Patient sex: F
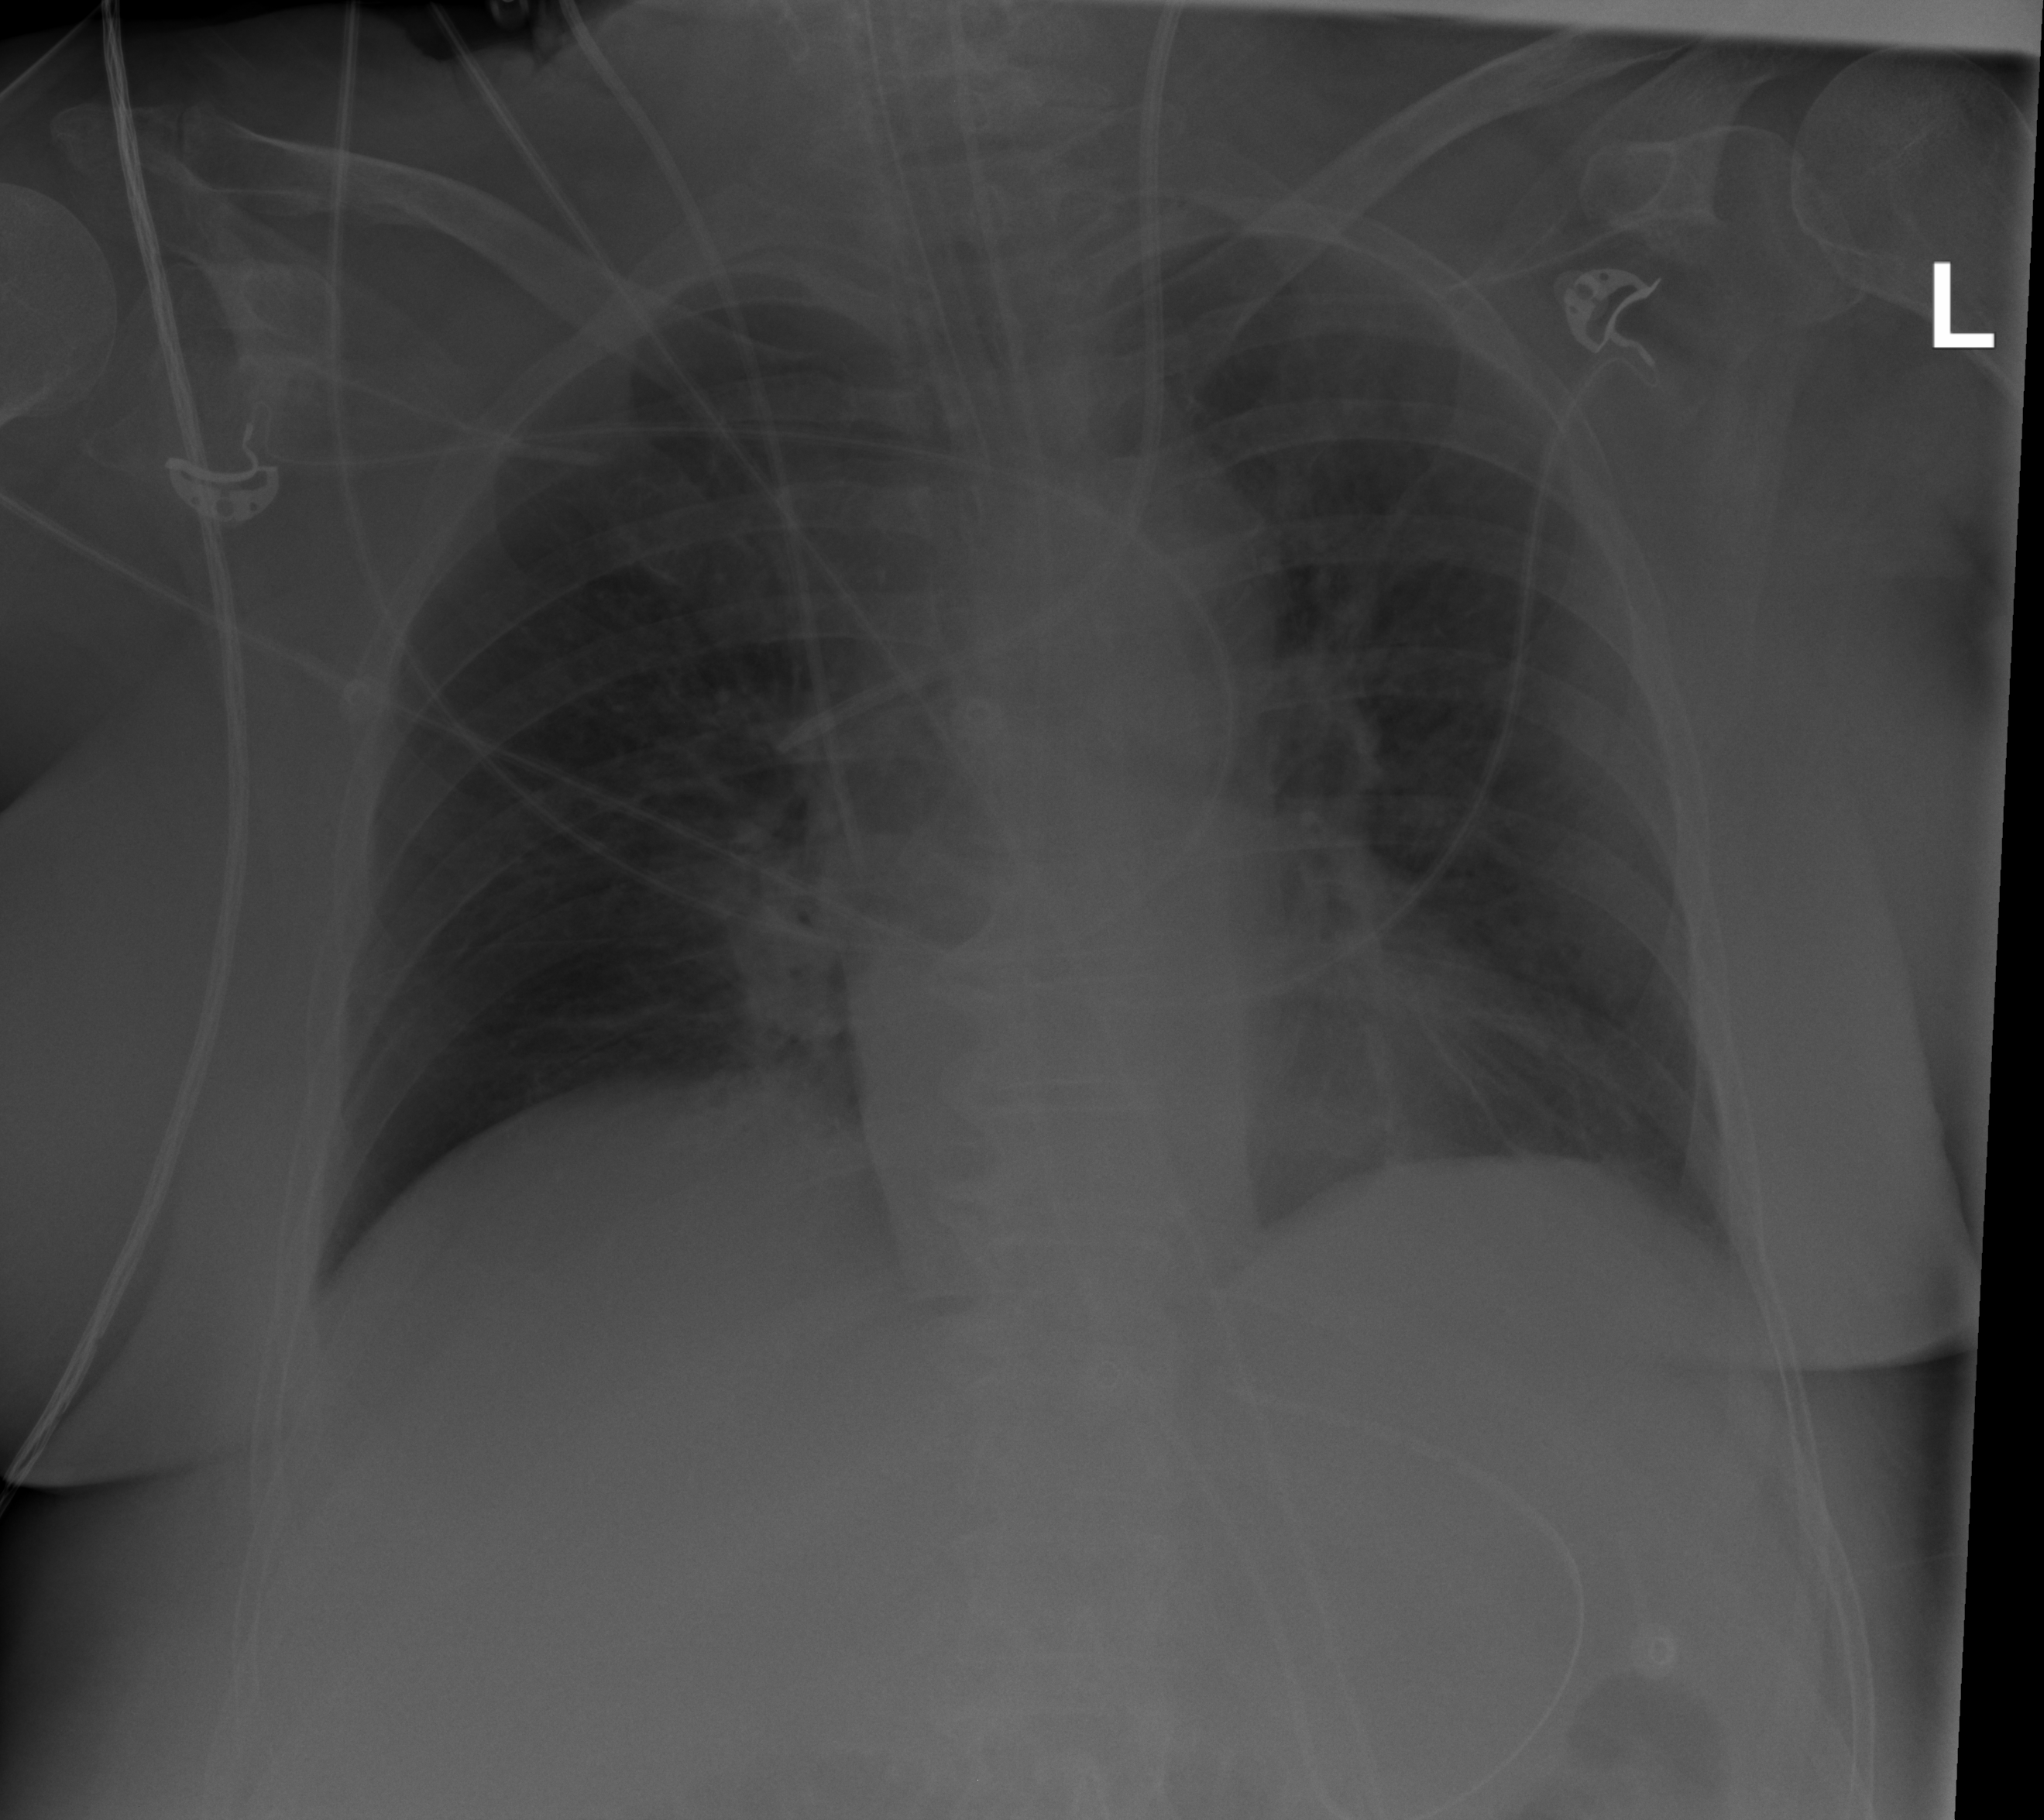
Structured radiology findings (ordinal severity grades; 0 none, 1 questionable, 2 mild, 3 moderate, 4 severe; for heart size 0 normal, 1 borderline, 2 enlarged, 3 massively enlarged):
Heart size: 0
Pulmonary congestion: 2
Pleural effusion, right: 0
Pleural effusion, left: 0
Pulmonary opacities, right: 0
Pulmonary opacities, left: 0
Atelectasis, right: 0
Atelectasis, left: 0